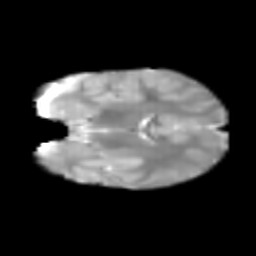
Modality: T2w
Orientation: coronal
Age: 6
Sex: female
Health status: healthy